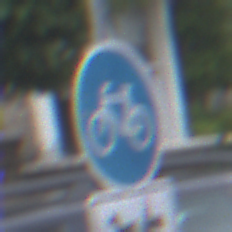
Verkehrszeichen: Radweg
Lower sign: MehrspurigeFahrzeugeFrei9
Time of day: MorningAfternoon
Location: Outdoor (Urban)
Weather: Overcast
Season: NotSpecified
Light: Natural